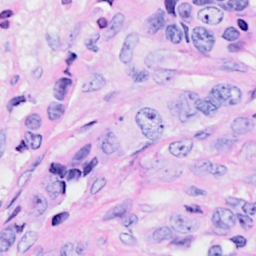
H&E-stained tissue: Breast